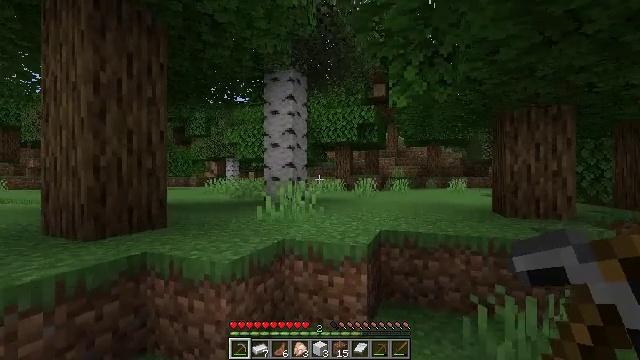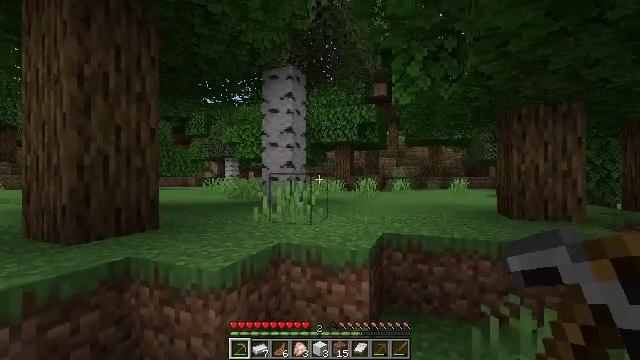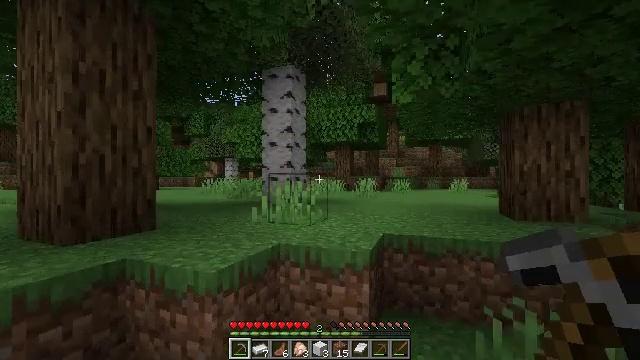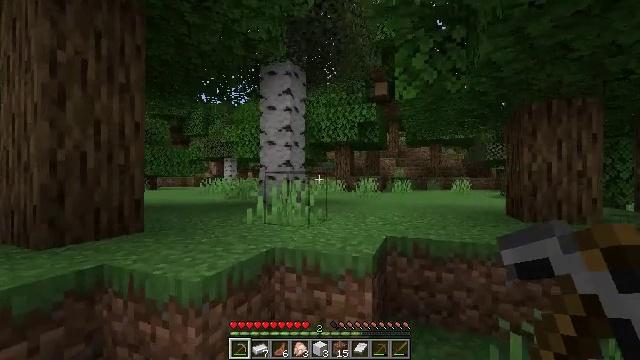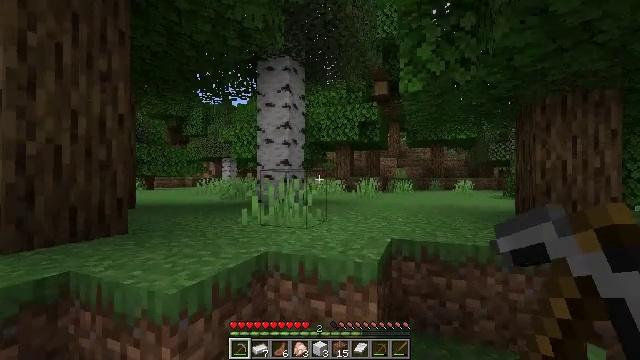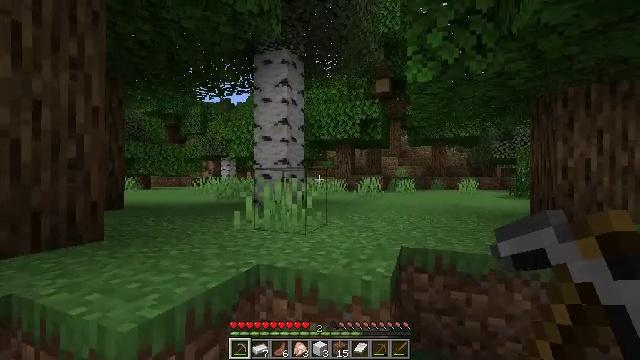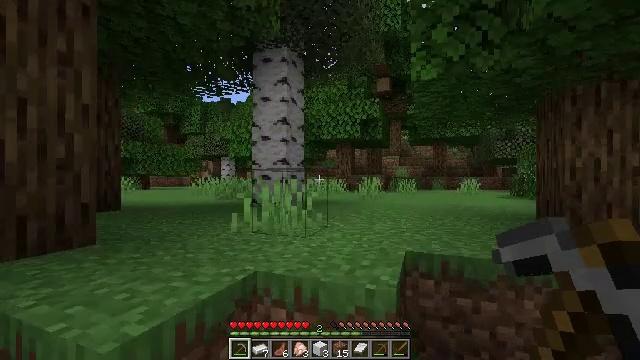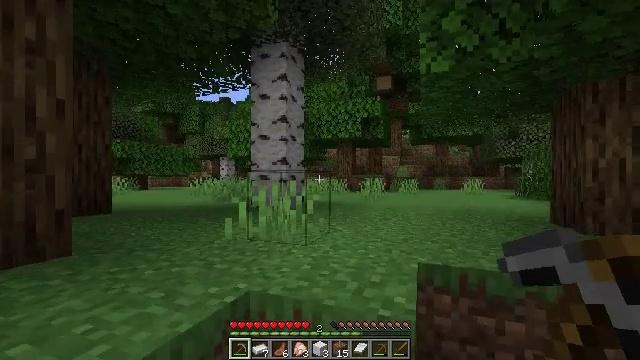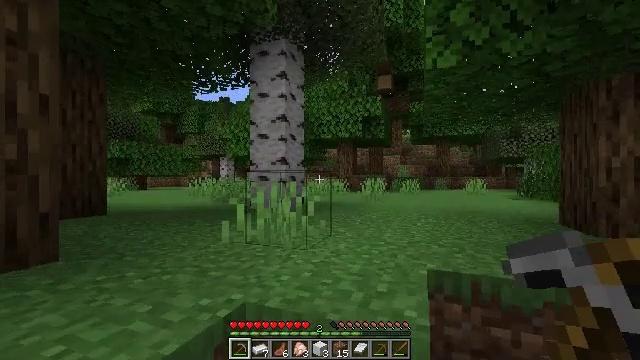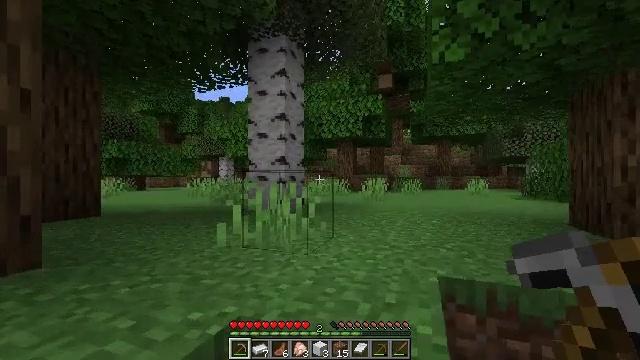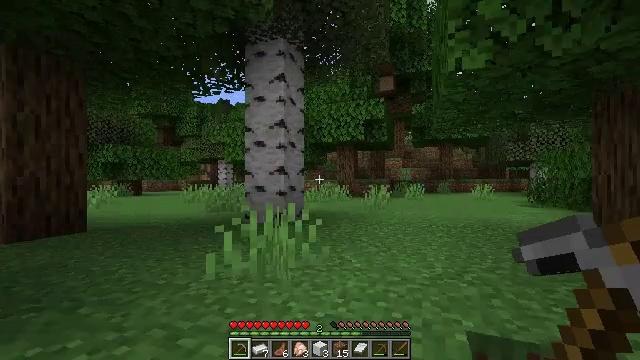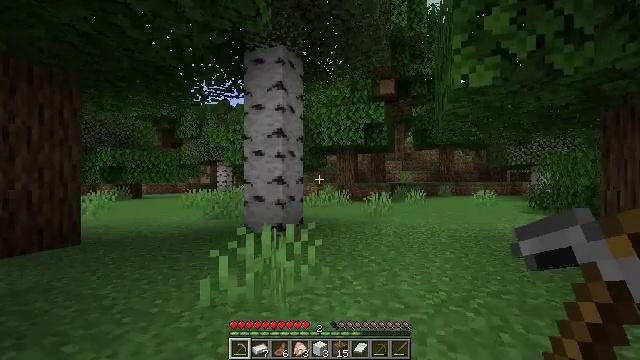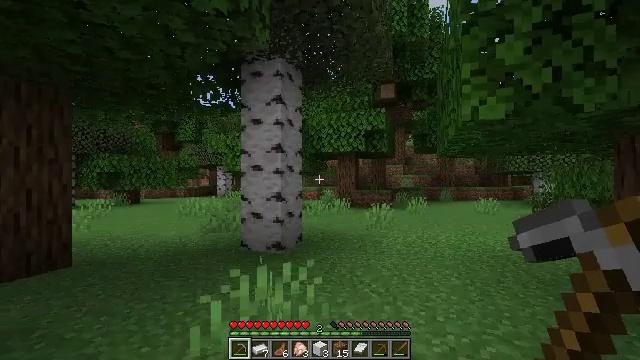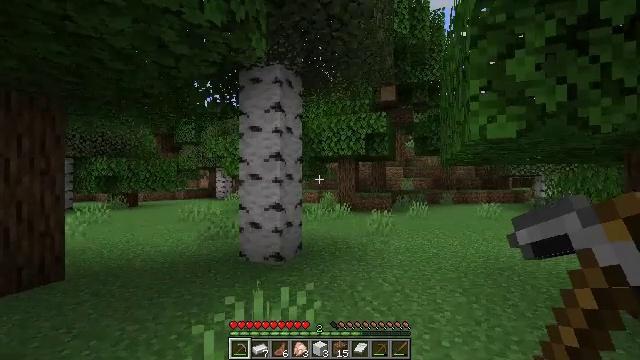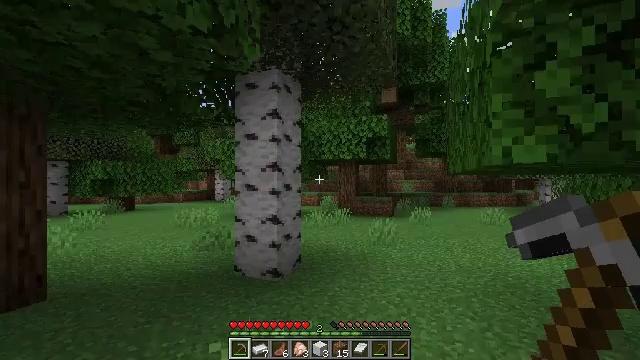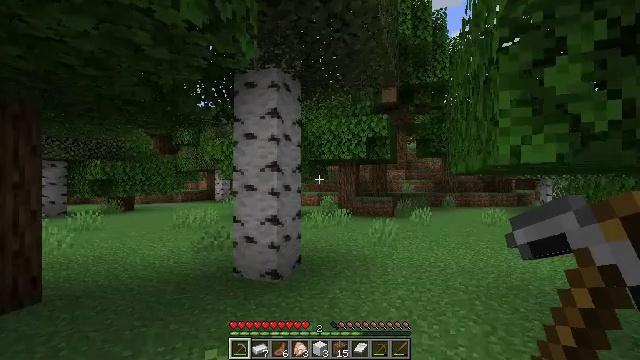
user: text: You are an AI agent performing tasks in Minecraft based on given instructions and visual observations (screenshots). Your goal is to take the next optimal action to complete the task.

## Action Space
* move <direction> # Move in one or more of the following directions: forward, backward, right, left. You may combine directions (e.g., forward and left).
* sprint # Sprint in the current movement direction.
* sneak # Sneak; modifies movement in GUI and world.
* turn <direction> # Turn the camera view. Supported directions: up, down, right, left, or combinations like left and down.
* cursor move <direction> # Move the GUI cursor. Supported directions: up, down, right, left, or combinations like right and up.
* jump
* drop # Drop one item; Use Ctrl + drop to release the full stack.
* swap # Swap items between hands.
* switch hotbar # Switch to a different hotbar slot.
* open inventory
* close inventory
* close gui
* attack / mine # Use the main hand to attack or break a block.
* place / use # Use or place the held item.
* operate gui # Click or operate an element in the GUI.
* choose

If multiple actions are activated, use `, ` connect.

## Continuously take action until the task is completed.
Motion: motion action
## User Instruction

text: Attack the chest to pick it up.
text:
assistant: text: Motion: move forward
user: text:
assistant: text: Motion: move forward
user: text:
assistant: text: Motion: move forward
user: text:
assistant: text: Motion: move forward
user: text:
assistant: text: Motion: move forward
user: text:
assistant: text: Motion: move forward
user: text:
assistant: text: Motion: move forward
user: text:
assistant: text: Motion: move forward
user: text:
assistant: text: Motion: move forward
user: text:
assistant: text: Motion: move forward, jump
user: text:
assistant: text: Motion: move forward, jump
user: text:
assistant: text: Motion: move forward, jump
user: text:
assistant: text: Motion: move forward, jump
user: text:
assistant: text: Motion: move forward
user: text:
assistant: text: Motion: move forward
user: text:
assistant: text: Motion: move forward
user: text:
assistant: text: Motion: move forward
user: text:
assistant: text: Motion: move forward
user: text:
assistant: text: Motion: move forward
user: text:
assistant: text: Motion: no_op
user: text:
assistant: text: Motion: no_op
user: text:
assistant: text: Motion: no_op
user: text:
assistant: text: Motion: no_op
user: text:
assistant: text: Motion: no_op
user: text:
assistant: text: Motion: move forward
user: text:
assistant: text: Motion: move forward
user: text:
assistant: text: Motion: no_op
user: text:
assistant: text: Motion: no_op
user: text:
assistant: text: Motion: turn right and down
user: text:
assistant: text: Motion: move forward, turn right and down